Question: I went through a tutorial how to create and deploy a web application that contains java beans. I then created the war file and deployed it to my Apache Tomcat server. Everything works fine up till point. Now all I want to do is just open one of the pages.
I thought that by entering this url:
'''
http://localhost:8080/AGen/menu.xhtml
'''
I would bring up a web page. But all I get is an http status 404. I checked the war file and the menu.xhtml is there. So I must be doing something wrong. Apache Tomcat is running and I can open up the admin console and see that my app is deployed.
Sorry, but I'm relatively new to this.
Here is a screen shot of what my Eclipse project looks like. Am I missing something?

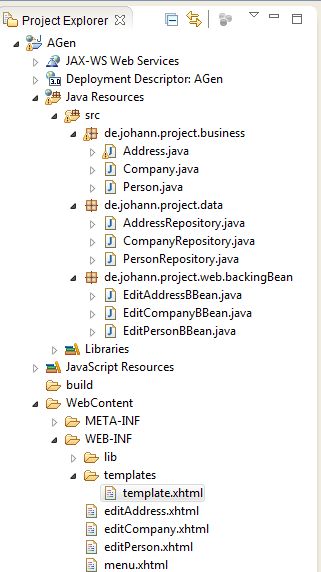
Answer: You have put your xhtml pages in 'WEB-INF' folder. So you will not be able to access them from browser.
You need to put them in 'WebContent' folder directly, not in WEB-INF.
Just put them in WebContent and you are done.
<URL>